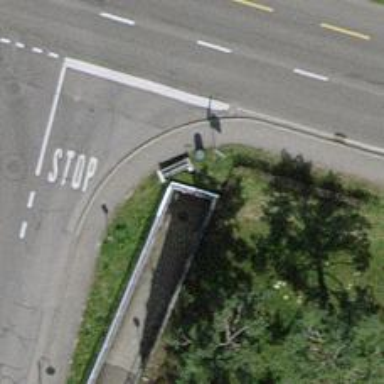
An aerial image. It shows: Footway tunnel.